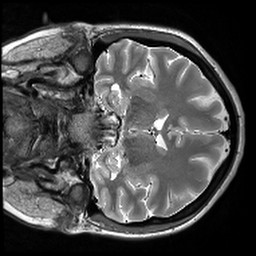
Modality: T2w
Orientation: coronal
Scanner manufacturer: siemens
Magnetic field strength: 3 T
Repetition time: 9.86 s
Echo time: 0.05 s